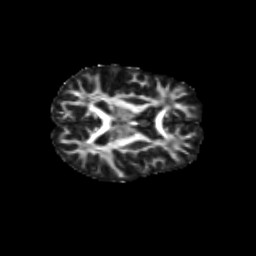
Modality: FA
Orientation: axial
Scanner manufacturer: siemens
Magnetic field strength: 3 T
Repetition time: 9.2 s
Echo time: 0.084 s